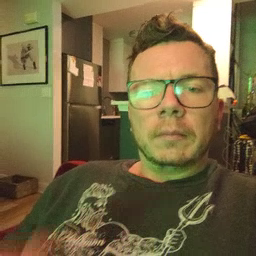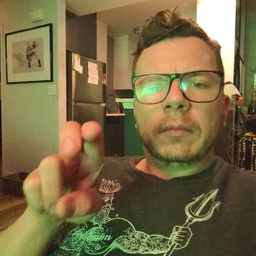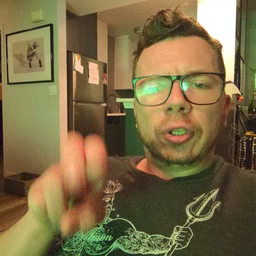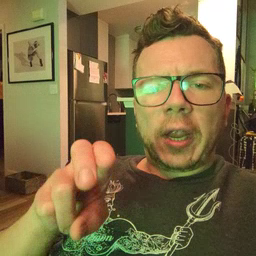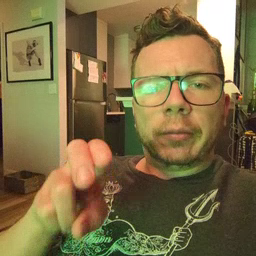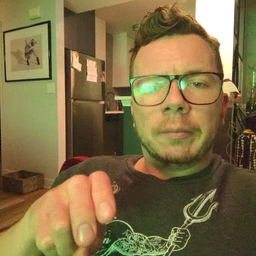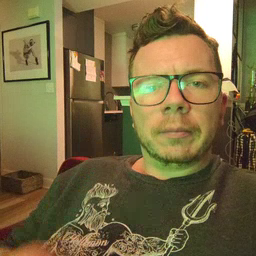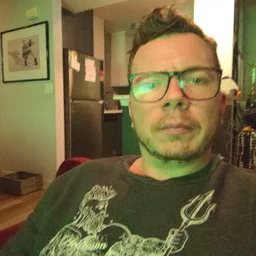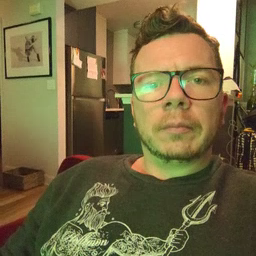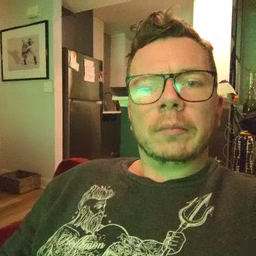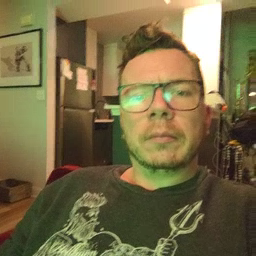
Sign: chair